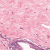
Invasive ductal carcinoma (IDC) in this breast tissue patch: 0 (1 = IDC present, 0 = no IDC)